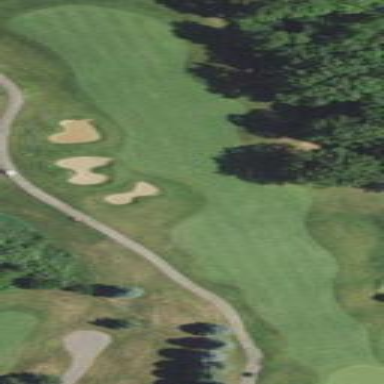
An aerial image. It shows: Golf fairway surrounded by grass.